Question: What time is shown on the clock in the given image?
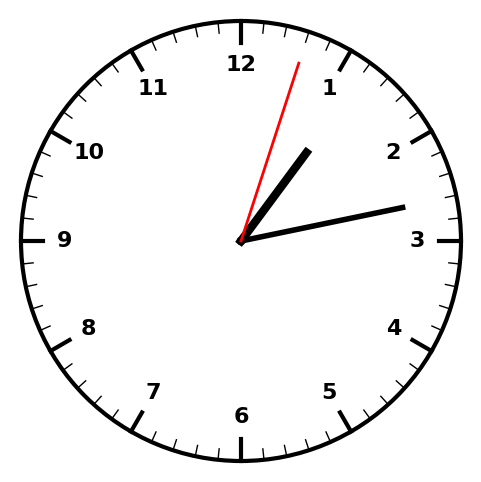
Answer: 01:13:03